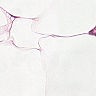
Metastatic tissue present: no